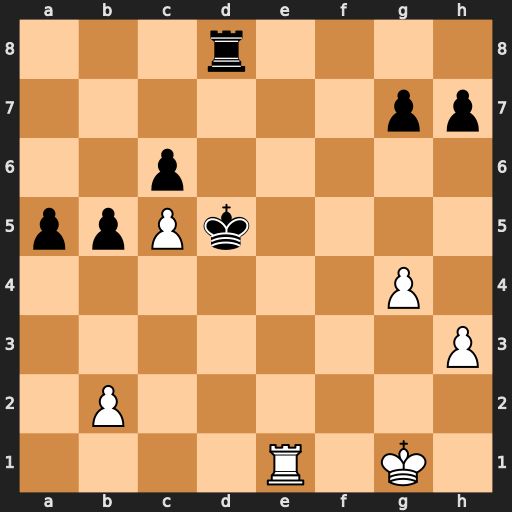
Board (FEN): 3r4/6pp/2p5/ppPk4/6P1/7P/1P6/4R1K1
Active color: w
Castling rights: -
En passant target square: -
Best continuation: Rd1+ Kxc5 Rxd8